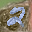
Label: 2